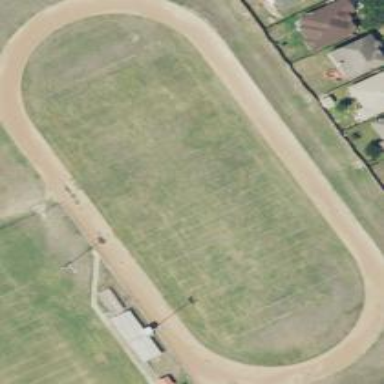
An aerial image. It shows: Track located within leisure land area.